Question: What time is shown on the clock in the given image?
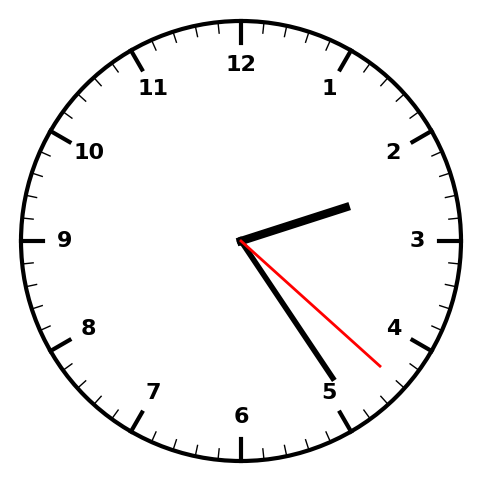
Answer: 02:24:22